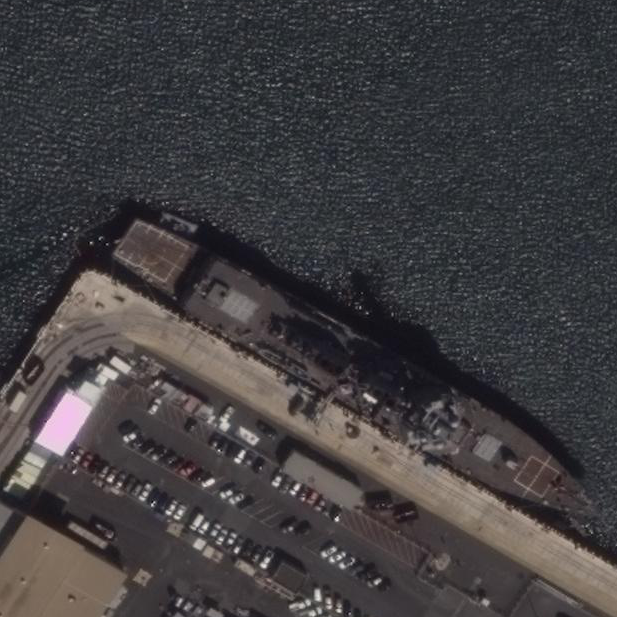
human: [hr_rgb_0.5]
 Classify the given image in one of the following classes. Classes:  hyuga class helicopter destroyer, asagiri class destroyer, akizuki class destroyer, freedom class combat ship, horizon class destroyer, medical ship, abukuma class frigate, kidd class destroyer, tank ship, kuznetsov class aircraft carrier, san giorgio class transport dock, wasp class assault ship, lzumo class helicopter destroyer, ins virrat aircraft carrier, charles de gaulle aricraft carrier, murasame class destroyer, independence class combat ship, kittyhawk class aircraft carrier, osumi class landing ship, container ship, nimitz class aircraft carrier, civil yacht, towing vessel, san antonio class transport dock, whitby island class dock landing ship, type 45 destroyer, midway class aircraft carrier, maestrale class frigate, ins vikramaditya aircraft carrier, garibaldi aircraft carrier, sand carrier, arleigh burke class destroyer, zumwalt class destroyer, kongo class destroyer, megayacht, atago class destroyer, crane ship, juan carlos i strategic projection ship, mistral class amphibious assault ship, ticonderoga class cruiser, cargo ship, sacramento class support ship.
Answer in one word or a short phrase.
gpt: Arleigh Burke class destroyer